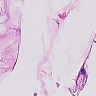
Metastatic tissue present: no